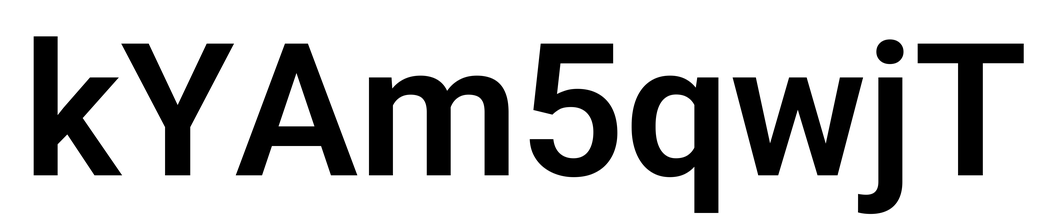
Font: Roboto_SemiBold